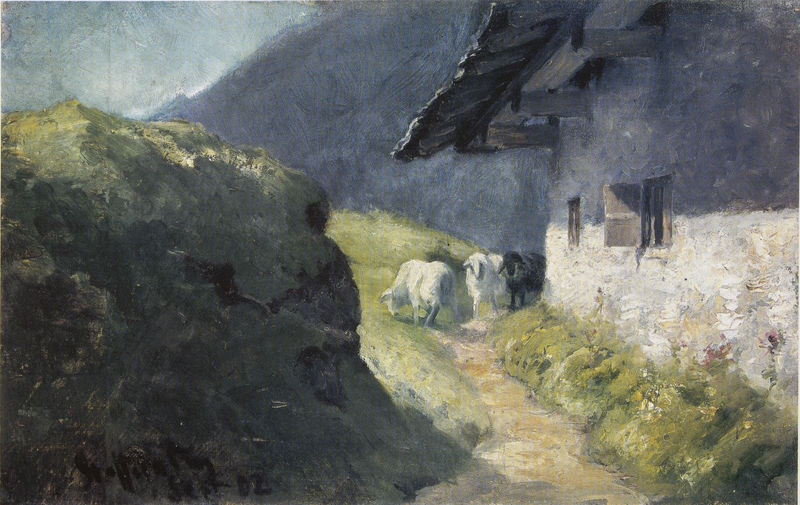
Titel: Staffelalm II mit Schafen
Künstler: Franz Marc
Standort: München
Institution: Städtische Galerie im Lenbachhaus
Schlagwörter: berg, blau, dunkel, felsen, gemälde, gestein, gewitter, himmel, schatten, weiß, wolken, grün, landschaft, blume, blumen, fenster, grau, holz, licht, pastell, schwarz, dach, gras, haus, rasen, tier, tiere, weg, wiese, architektur, stein, signatur, gräser, hügel, kühe, natur, weide, hütte, pfad, sonne, wald, sommer, fassade, abhang, heu, lehm, berge, fels, gebirge, hang, modern, mauer, grasen, kuh, rind, alm, bauernhof, hof, rand, böschung, detail, balken, stimmung, frühling, klippe, wei, fensterladen, stütze, rinder, schaf, bayern, alpen, heuhaufen, dachstuhl, fressen, vordach, hohlweg, schafe, äsen, ziegenbock, ziege, strebe, schindeln, schindel, gebälk, ziegen, traufe, ach, weisse, schwarzes schaf, getüncht, dunkle wolken, erge, g, schwarze ziege, zwei weiße schafe, ein schwarzes schaf, weiße ziege, hochalpen, 02